Question: I have:
'''
// prototype object
var x = {
name: "I am x"
};
// object that will get properties of prototype object
var y = {};
// assign the prototype of y from x
y.prototype = Object.create( x );
// check
console.log( y.__proto__ );
'''
Result:

Why? What am I doing wrong?
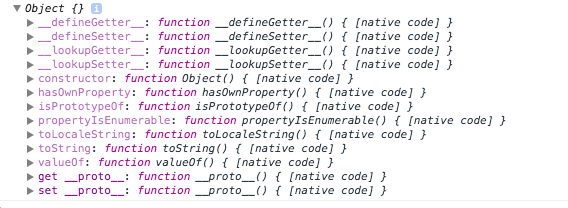
Answer: There is is not such special property as 'prototype' for objects that would act like the one for functions. What you want is just 'Object.create( x );':
'''
var x = {
name: "I am x"
};
// object that will get properties of prototype object
var y = Object.create( x );
// check
console.log( y.__proto__ );
// verify prototype is x
console.log( Object.getPrototypeOf(y) === x ); // true
'''